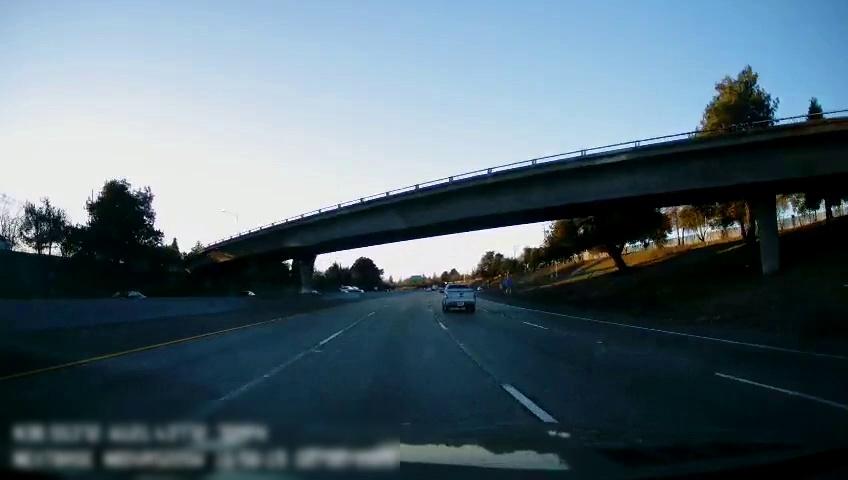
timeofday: Day
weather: Sunny
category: Drivable Space
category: Vehicles | Truck
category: Vehicles | Car
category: Vehicles | Car
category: Lanes | Alternate Lane
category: Lanes | Current Lane
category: Lanes | Current Lane
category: Lanes | Alternate Lane
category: Lanes | Alternate Lane
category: Traffic | Signs